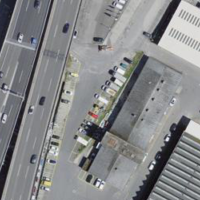
EUNIS habitat code: 57
Species observed at this site:
Buteo buteo
Corvus corone
Columba livia